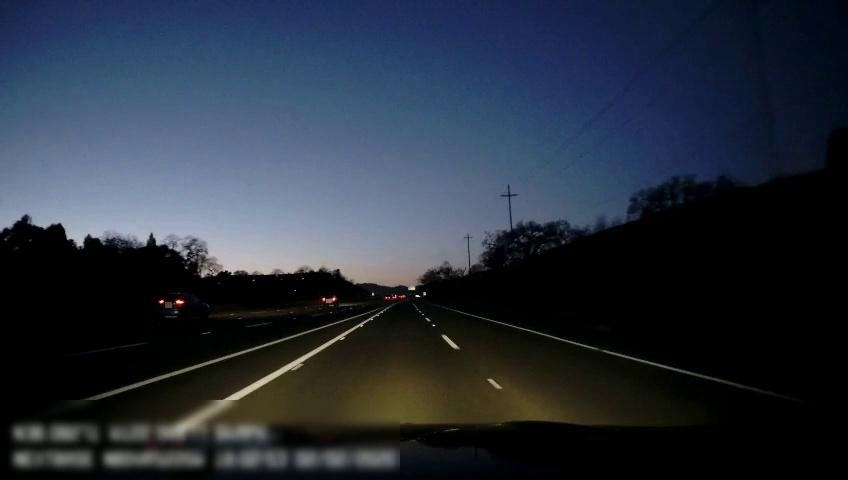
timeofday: Dusk/Dawn/Twilight
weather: Other
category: Drivable Space
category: Vehicles | SUV
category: Vehicles | SUV
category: Lanes | Alternate Lane
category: Lanes | Alternate Lane
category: Lanes | Alternate Lane
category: Lanes | Alternate Lane
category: Lanes | Alternate Lane
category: Lanes | Alternate Lane
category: Lanes | Alternate Lane